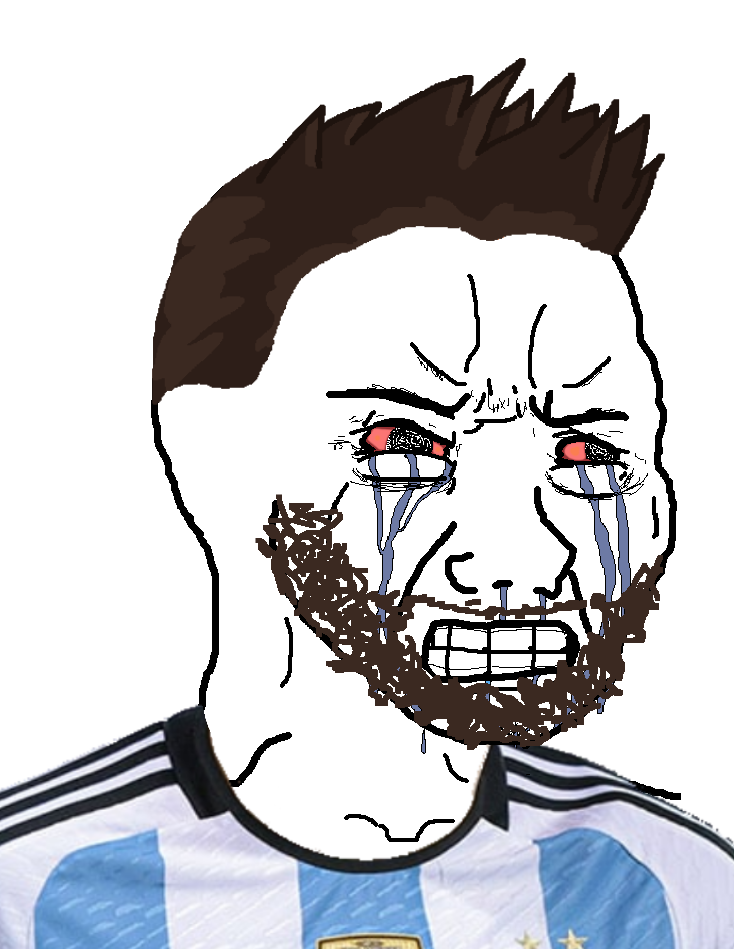
Label: 5_Crying_Wojak